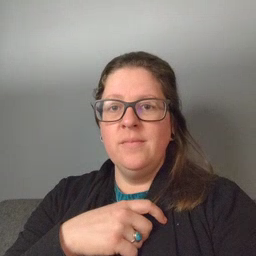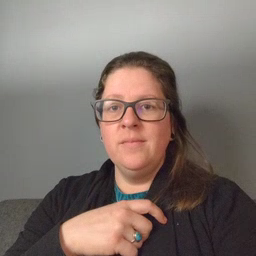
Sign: toy